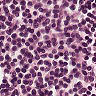
Metastatic tissue present: no